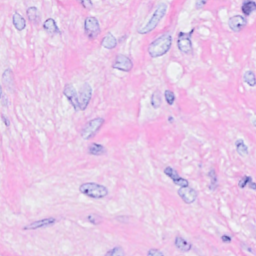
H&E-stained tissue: Breast